Question: I have the following dataframe:
'''
structure(list(STATE = c("AL", "AL", "AL", "AR", "AR", "AR",
"AZ", "AZ", "AZ", "CA", "CA", "CA", "CO", "CO", "CO", "CT", "CT",
"CT", "DC", "DC", "DC", "DE", "DE", "DE", "FL", "FL", "FL", "GA",
"GA", "GA", "IA", "IA", "IA", "ID", "ID", "ID", "IL", "IL", "IL",
"IN", "IN", "IN", "KS", "KS", "KS", "KY", "KY", "KY", "LA", "LA",
"LA", "MA", "MA", "MA", "MD", "MD", "MD", "ME", "ME", "ME", "MI",
"MI", "MI", "MN", "MN", "MN", "MO", "MO", "MO", "MS", "MS", "MS",
"MT", "MT", "MT", "NC", "NC", "NC", "ND", "ND", "ND", "NE", "NE",
"NE", "NH", "NH", "NH", "NJ", "NJ", "NJ", "NM", "NM", "NM", "NV",
"NV", "NV", "NY", "NY", "NY", "OH", "OH", "OH", "OK", "OK", "OK",
"OR", "OR", "OR", "PA", "PA", "PA", "RI", "RI", "RI", "SC", "SC",
"SC", "SD", "SD", "SD", "TN", "TN", "TN", "TX", "TX", "TX", "UT",
"UT", "UT", "VA", "VA", "VA", "VT", "VT", "VT", "WA", "WA", "WA",
"WI", "WI", "WI", "WV", "WV", "WV", "WY", "WY", "WY"), STATEFP = c(1,
1, 1, 5, 5, 5, 4, 4, 4, 6, 6, 6, 8, 8, 8, 9, 9, 9, 11, 11, 11,
10, 10, 10, 12, 12, 12, 13, 13, 13, 19, 19, 19, 16, 16, 16, 17,
17, 17, 18, 18, 18, 20, 20, 20, 21, 21, 21, 22, 22, 22, 25, 25,
25, 24, 24, 24, 23, 23, 23, 26, 26, 26, 27, 27, 27, 29, 29, 29,
28, 28, 28, 30, 30, 30, 37, 37, 37, 38, 38, 38, 31, 31, 31, 33,
33, 33, 34, 34, 34, 35, 35, 35, 32, 32, 32, 36, 36, 36, 39, 39,
39, 40, 40, 40, 41, 41, 41, 42, 42, 42, 44, 44, 44, 45, 45, 45,
46, 46, 46, 47, 47, 47, 48, 48, 48, 49, 49, 49, 51, 51, 51, 50,
50, 50, 53, 53, 53, 55, 55, 55, 54, 54, 54, 56, 56, 56), USGS_source = c("desalinatedRatio_USGS",
"surfacewaterRatio_USGS", "groundwaterRatio_USGS", "desalinatedRatio_USGS",
"surfacewaterRatio_USGS", "groundwaterRatio_USGS", "desalinatedRatio_USGS",
"surfacewaterRatio_USGS", "groundwaterRatio_USGS", "desalinatedRatio_USGS",
"surfacewaterRatio_USGS", "groundwaterRatio_USGS", "desalinatedRatio_USGS",
"surfacewaterRatio_USGS", "groundwaterRatio_USGS", "desalinatedRatio_USGS",
"surfacewaterRatio_USGS", "groundwaterRatio_USGS", "desalinatedRatio_USGS",
"surfacewaterRatio_USGS", "groundwaterRatio_USGS", "desalinatedRatio_USGS",
"surfacewaterRatio_USGS", "groundwaterRatio_USGS", "desalinatedRatio_USGS",
"surfacewaterRatio_USGS", "groundwaterRatio_USGS", "desalinatedRatio_USGS",
"surfacewaterRatio_USGS", "groundwaterRatio_USGS", "desalinatedRatio_USGS",
"surfacewaterRatio_USGS", "groundwaterRatio_USGS", "desalinatedRatio_USGS",
"surfacewaterRatio_USGS", "groundwaterRatio_USGS", "desalinatedRatio_USGS",
"surfacewaterRatio_USGS", "groundwaterRatio_USGS", "desalinatedRatio_USGS",
"surfacewaterRatio_USGS", "groundwaterRatio_USGS", "desalinatedRatio_USGS",
"surfacewaterRatio_USGS", "groundwaterRatio_USGS", "desalinatedRatio_USGS",
"surfacewaterRatio_USGS", "groundwaterRatio_USGS", "desalinatedRatio_USGS",
"surfacewaterRatio_USGS", "groundwaterRatio_USGS", "desalinatedRatio_USGS",
"surfacewaterRatio_USGS", "groundwaterRatio_USGS", "desalinatedRatio_USGS",
"surfacewaterRatio_USGS", "groundwaterRatio_USGS", "desalinatedRatio_USGS",
"surfacewaterRatio_USGS", "groundwaterRatio_USGS", "desalinatedRatio_USGS",
"surfacewaterRatio_USGS", "groundwaterRatio_USGS", "desalinatedRatio_USGS",
"surfacewaterRatio_USGS", "groundwaterRatio_USGS", "desalinatedRatio_USGS",
"surfacewaterRatio_USGS", "groundwaterRatio_USGS", "desalinatedRatio_USGS",
"surfacewaterRatio_USGS", "groundwaterRatio_USGS", "desalinatedRatio_USGS",
"surfacewaterRatio_USGS", "groundwaterRatio_USGS", "desalinatedRatio_USGS",
"surfacewaterRatio_USGS", "groundwaterRatio_USGS", "desalinatedRatio_USGS",
"surfacewaterRatio_USGS", "groundwaterRatio_USGS", "desalinatedRatio_USGS",
"surfacewaterRatio_USGS", "groundwaterRatio_USGS", "desalinatedRatio_USGS",
"surfacewaterRatio_USGS", "groundwaterRatio_USGS", "desalinatedRatio_USGS",
"surfacewaterRatio_USGS", "groundwaterRatio_USGS", "desalinatedRatio_USGS",
"surfacewaterRatio_USGS", "groundwaterRatio_USGS", "desalinatedRatio_USGS",
"surfacewaterRatio_USGS", "groundwaterRatio_USGS", "desalinatedRatio_USGS",
"surfacewaterRatio_USGS", "groundwaterRatio_USGS", "desalinatedRatio_USGS",
"surfacewaterRatio_USGS", "groundwaterRatio_USGS", "desalinatedRatio_USGS",
"surfacewaterRatio_USGS", "groundwaterRatio_USGS", "desalinatedRatio_USGS",
"surfacewaterRatio_USGS", "groundwaterRatio_USGS", "desalinatedRatio_USGS",
"surfacewaterRatio_USGS", "groundwaterRatio_USGS", "desalinatedRatio_USGS",
"surfacewaterRatio_USGS", "groundwaterRatio_USGS", "desalinatedRatio_USGS",
"surfacewaterRatio_USGS", "groundwaterRatio_USGS", "desalinatedRatio_USGS",
"surfacewaterRatio_USGS", "groundwaterRatio_USGS", "desalinatedRatio_USGS",
"surfacewaterRatio_USGS", "groundwaterRatio_USGS", "desalinatedRatio_USGS",
"surfacewaterRatio_USGS", "groundwaterRatio_USGS", "desalinatedRatio_USGS",
"surfacewaterRatio_USGS", "groundwaterRatio_USGS", "desalinatedRatio_USGS",
"surfacewaterRatio_USGS", "groundwaterRatio_USGS", "desalinatedRatio_USGS",
"surfacewaterRatio_USGS", "groundwaterRatio_USGS", "desalinatedRatio_USGS",
"surfacewaterRatio_USGS", "groundwaterRatio_USGS", "desalinatedRatio_USGS",
"surfacewaterRatio_USGS", "groundwaterRatio_USGS", "desalinatedRatio_USGS",
"surfacewaterRatio_USGS", "groundwaterRatio_USGS", "desalinatedRatio_USGS",
"surfacewaterRatio_USGS", "groundwaterRatio_USGS"), USGS_ratio = c(0,
0.952570177680636, 0.0474298223193641, 0, 0.320802874858715,
0.679197125141285, 0.00118726161868536, 0.547498049247416, 0.451314689133899,
0.413200045045025, 0.395270309964684, 0.191529644990291, 0.00049905298794486,
0.828135128137654, 0.171365818874401, 0.738849458064565, 0.217035114820704,
0.0441154271147311, 0, 1, 0, 0.219319890968065, 0.671092726949002,
0.109587382082933, 0.656684963919327, 0.126404575163429, 0.216910460917244,
0.00721908685014584, 0.783558213835537, 0.209222699314317, 0,
0.770320218152936, 0.229679781847064, 0, 0.797942191638031, 0.202057808361969,
0.00232043824409752, 0.916470894622416, 0.0812086671334866, 0,
0.92906391704582, 0.0709360829541797, 0, 0.459616928200932, 0.540383071799068,
0, 0.962210220307363, 0.0377897796926367, 0.00791452667669612,
0.874049963130776, 0.118035510192528, 0.74784949701709, 0.18016831212937,
0.0719821908535392, 0.851982222716137, 0.120827902353936, 0.0271898749299266,
0.258014163251347, 0.563891506873498, 0.178094329875155, 9.97557746663829e-05,
0.911527674866152, 0.0883725693591818, 0, 0.768152826816007,
0.231847173183993, 0, 0.825116927277958, 0.174883072722042, 0.0182684128797566,
0.218908120521597, 0.762823466598647, 0.00100194111547312, 0.970001756537505,
0.028996302347022, 0.0579634145123682, 0.893375986555591, 0.0486605989320407,
0, 0.921918131723707, 0.0780818682762933, 5.75248309686158e-06,
0.445872145108443, 0.55412210240846, 0.692910205041557, 0.231516980236702,
0.0755728147217416, 0.750863026988866, 0.189239607882342, 0.0598973651287914,
0, 0.467477518628117, 0.532522481371883, 0, 0.55491909790311,
0.44508090209689, 0.628459254436162, 0.314583822850021, 0.0569569227138165,
0, 0.906722882768507, 0.093277117231493, 0.115084195289688, 0.629475609683959,
0.255440195026353, 0, 0.74212722621406, 0.257872773785939, 6.09613637066308e-05,
0.952408988267458, 0.0475300503688354, 0.639749970231766, 0.276824377473905,
0.0834256522943283, 0, 0.951950168353979, 0.0480498316460212,
0, 0.398457112334072, 0.601542887665928, 0, 0.959432337096909,
0.0405676629030905, 0.153598289646049, 0.595004829227447, 0.251396881126504,
0.0783655626387765, 0.758621255425437, 0.163013181935787, 0.190351227202889,
0.788069145339214, 0.0215796274578968, 0, 0.915768779128974,
0.0842312208710265, 0.00575793385656153, 0.699925282668951, 0.294316783474487,
0, 0.848775758095281, 0.151224241904719, 8.38774046111902e-05,
0.963858608369192, 0.0360575142261969, 0.0286812819524878, 0.820399654511115,
0.150919063536397), WRI_source = c("desalinatedRatio_WRI", "surfacewaterRatio_WRI",
"groundwaterRatio_WRI", "desalinatedRatio_WRI", "surfacewaterRatio_WRI",
"groundwaterRatio_WRI", "desalinatedRatio_WRI", "surfacewaterRatio_WRI",
"groundwaterRatio_WRI", "desalinatedRatio_WRI", "surfacewaterRatio_WRI",
"groundwaterRatio_WRI", "desalinatedRatio_WRI", "surfacewaterRatio_WRI",
"groundwaterRatio_WRI", "desalinatedRatio_WRI", "surfacewaterRatio_WRI",
"groundwaterRatio_WRI", "desalinatedRatio_WRI", "surfacewaterRatio_WRI",
"groundwaterRatio_WRI", "desalinatedRatio_WRI", "surfacewaterRatio_WRI",
"groundwaterRatio_WRI", "desalinatedRatio_WRI", "surfacewaterRatio_WRI",
"groundwaterRatio_WRI", "desalinatedRatio_WRI", "surfacewaterRatio_WRI",
"groundwaterRatio_WRI", "desalinatedRatio_WRI", "surfacewaterRatio_WRI",
"groundwaterRatio_WRI", "desalinatedRatio_WRI", "surfacewaterRatio_WRI",
"groundwaterRatio_WRI", "desalinatedRatio_WRI", "surfacewaterRatio_WRI",
"groundwaterRatio_WRI", "desalinatedRatio_WRI", "surfacewaterRatio_WRI",
"groundwaterRatio_WRI", "desalinatedRatio_WRI", "surfacewaterRatio_WRI",
"groundwaterRatio_WRI", "desalinatedRatio_WRI", "surfacewaterRatio_WRI",
"groundwaterRatio_WRI", "desalinatedRatio_WRI", "surfacewaterRatio_WRI",
"groundwaterRatio_WRI", "desalinatedRatio_WRI", "surfacewaterRatio_WRI",
"groundwaterRatio_WRI", "desalinatedRatio_WRI", "surfacewaterRatio_WRI",
"groundwaterRatio_WRI", "desalinatedRatio_WRI", "surfacewaterRatio_WRI",
"groundwaterRatio_WRI", "desalinatedRatio_WRI", "surfacewaterRatio_WRI",
"groundwaterRatio_WRI", "desalinatedRatio_WRI", "surfacewaterRatio_WRI",
"groundwaterRatio_WRI", "desalinatedRatio_WRI", "surfacewaterRatio_WRI",
"groundwaterRatio_WRI", "desalinatedRatio_WRI", "surfacewaterRatio_WRI",
"groundwaterRatio_WRI", "desalinatedRatio_WRI", "surfacewaterRatio_WRI",
"groundwaterRatio_WRI", "desalinatedRatio_WRI", "surfacewaterRatio_WRI",
"groundwaterRatio_WRI", "desalinatedRatio_WRI", "surfacewaterRatio_WRI",
"groundwaterRatio_WRI", "desalinatedRatio_WRI", "surfacewaterRatio_WRI",
"groundwaterRatio_WRI", "desalinatedRatio_WRI", "surfacewaterRatio_WRI",
"groundwaterRatio_WRI", "desalinatedRatio_WRI", "surfacewaterRatio_WRI",
"groundwaterRatio_WRI", "desalinatedRatio_WRI", "surfacewaterRatio_WRI",
"groundwaterRatio_WRI", "desalinatedRatio_WRI", "surfacewaterRatio_WRI",
"groundwaterRatio_WRI", "desalinatedRatio_WRI", "surfacewaterRatio_WRI",
"groundwaterRatio_WRI", "desalinatedRatio_WRI", "surfacewaterRatio_WRI",
"groundwaterRatio_WRI", "desalinatedRatio_WRI", "surfacewaterRatio_WRI",
"groundwaterRatio_WRI", "desalinatedRatio_WRI", "surfacewaterRatio_WRI",
"groundwaterRatio_WRI", "desalinatedRatio_WRI", "surfacewaterRatio_WRI",
"groundwaterRatio_WRI", "desalinatedRatio_WRI", "surfacewaterRatio_WRI",
"groundwaterRatio_WRI", "desalinatedRatio_WRI", "surfacewaterRatio_WRI",
"groundwaterRatio_WRI", "desalinatedRatio_WRI", "surfacewaterRatio_WRI",
"groundwaterRatio_WRI", "desalinatedRatio_WRI", "surfacewaterRatio_WRI",
"groundwaterRatio_WRI", "desalinatedRatio_WRI", "surfacewaterRatio_WRI",
"groundwaterRatio_WRI", "desalinatedRatio_WRI", "surfacewaterRatio_WRI",
"groundwaterRatio_WRI", "desalinatedRatio_WRI", "surfacewaterRatio_WRI",
"groundwaterRatio_WRI", "desalinatedRatio_WRI", "surfacewaterRatio_WRI",
"groundwaterRatio_WRI", "desalinatedRatio_WRI", "surfacewaterRatio_WRI",
"groundwaterRatio_WRI", "desalinatedRatio_WRI", "surfacewaterRatio_WRI",
"groundwaterRatio_WRI", "desalinatedRatio_WRI", "surfacewaterRatio_WRI",
"groundwaterRatio_WRI", "desalinatedRatio_WRI", "surfacewaterRatio_WRI",
"groundwaterRatio_WRI"), WRI_ratio = c(0.000121328257814379,
0.998940499339981, 0.000937910403304167, 0, 0.459016827498477,
0.5409825553241, 2.43726652962837e-06, 0.814878333653747, 0.185120417731901,
0.0176738871632668, 0.747059657005734, 0.235265995759084, 0,
0.755264172166005, 0.244735037321488, 0.0136792616673887, 0.986317316975938,
4.12235078989939e-06, 0, 0.999983837513132, 1.72500606266885e-05,
0.00119822246884765, 0.995129671967869, 0.00367248916610427,
0.00801816908927423, 0.876126253651518, 0.115856429745128, 0.000204308622609226,
0.994406751933573, 0.00538913923949892, 0, 0.970800913622919,
0.02919938144767, 0, 0.871221550565094, 0.128778228509228, 0,
0.992998153798294, 0.00700178079496587, 0, 0.911679353258201,
0.0883206934410107, 0, 0.515499446287411, 0.484500601921754,
0, 0.941805757958306, 0.0581938130936716, 0.00315353217890028,
0.766806130611631, 0.230040646422116, 0.00903108075751884, 0.990967848177376,
1.24654781412517e-06, 8.48967030897762e-05, 0.997559582820827,
0.0023555303238953, 0.00300967332512225, 0.996814645915884, 0.000177167053493157,
0, 0.994364317281905, 0.00563575067091436, 0, 0.804239269566506,
0.195760424483809, 0, 0.857754236535189, 0.142245746763031, 0.00010202884802059,
0.821662494903841, 0.178235682561108, 0, 0.922485930166355, 0.0775143905070514,
0.000597154463178288, 0.983992471125954, 0.0154104814338138,
0, 0.924354227491903, 0.0756460863254646, 0, 0.235422477301902,
0.764577512939301, 0.00231812515926591, 0.997679424958524, 1.13465977591128e-06,
0.0217065482219761, 0.977821850191643, 0.000472106176686492,
0, 0.580660508153354, 0.419340115052779, 0, 0.943344103307458,
0.0566558644034664, 0.0192939670972122, 0.980690469353689, 1.54195901368175e-05,
0, 0.784813721665075, 0.215186540007308, 0, 0.943375854048229,
0.0566241219758288, 0.0015568786724111, 0.720358355194738, 0.278085078389351,
0.00101906528187232, 0.997848102155814, 0.00113208539240895,
0.0384737852504148, 0.961517317604918, 8.87923464564338e-06,
0.000436929294591165, 0.998179330023561, 0.00138420373292034,
0, 0.682087200302912, 0.31791248897456, 0, 0.99451921813481,
0.00548055031152585, 0.00129762636349505, 0.692153736338985,
0.306548773260811, 0, 0.770805009200711, 0.229195605033762, 0.0015375476408586,
0.987438130351313, 0.0110244961564555, 0, 0.999999997292395,
1.38871204486976e-08, 0.000452986743040026, 0.888655145906048,
0.110892099480045, 0, 0.964371860007403, 0.0356278179174755,
0, 0.999369010158845, 0.000630722833214213, 0, 0.866720460964825,
0.133279676689783)), row.names = c(NA, -147L), class = c("tbl_df",
"tbl", "data.frame"))
'''
In this frame I listed for each 'STATE' the ratios for "desalinated", "surface water" and "ground water" and I did this for two different datasets named 'USGS' and 'WRI'. I was able to plot the bar charts independently but not together.
So what I want is for each state the two bar charts plotted next to each other, so that you can compare them. And it should then look like this:

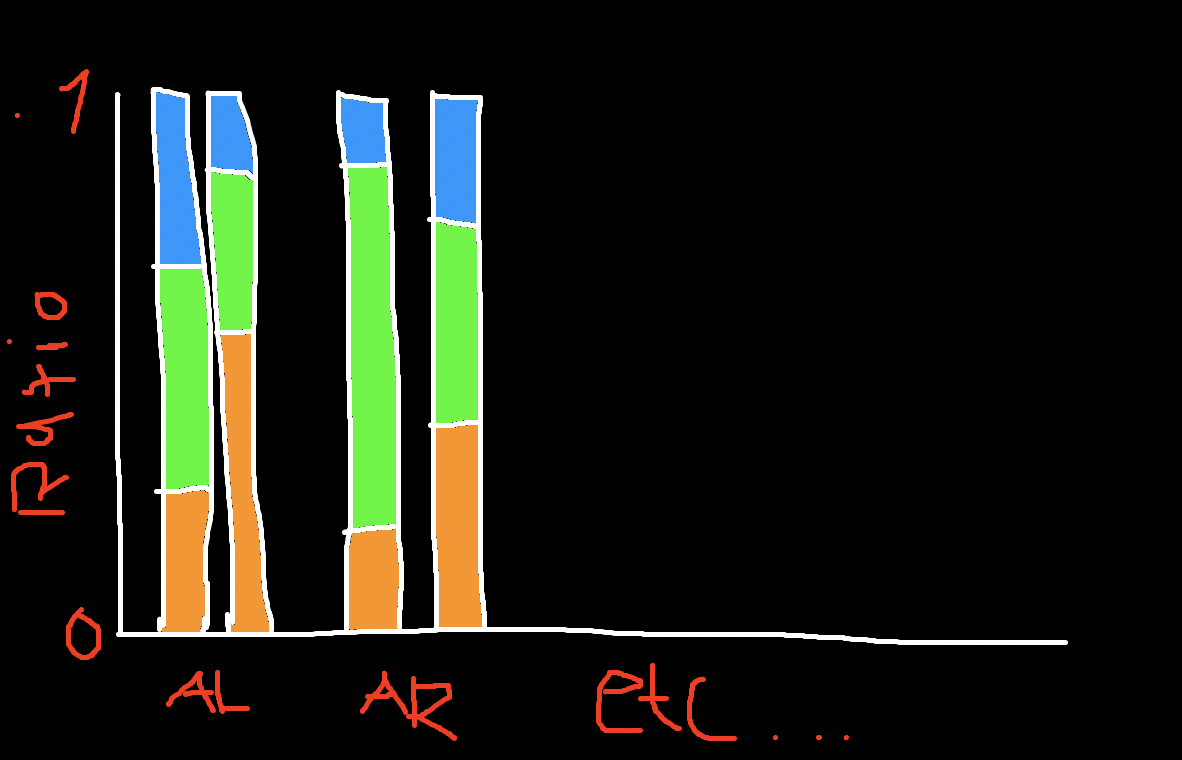
Answer: That's interesting... I tried doing it with 'ggplot2' (it's what I know), and found this limitation: the part that determines how the bars should present (stacked, side-by-side, etc.) only takes only argument - one configuration -, but there are two groupings. The best I could do was:
'''
library(dplyr)
library(ggplot2)
df %>%
pivot_longer(ends_with("ratio"), names_to = "Dataset", values_to = "Ratio") %>%
pivot_longer(ends_with("source"), names_to = "Source", values_to = "Type") %>%
mutate(Type = gsub("_USGS", "", gsub("_WRI", "", Type))) %>%
ggplot(aes(x = STATE, y = Ratio, fill = Type, group = Source))+
geom_col(position = "dodge")+
theme_classic()
'''
<URL>
The reason I'm posting this is that, if it's not possible, this is half-way done. You can see that it does split, but as I told it to, they're stacked - all of it. If this is for your personal use, maybe this can give you some insight, but this isn't ideal to show other people - it's rather confusing. Also, I hope this "answer" might give insight to someone else. Afterall, this reduces the problem to one single argument: 'position = "stack"'.
By the way, if you're wondering, this is what 'position = "dodge"' looks like:
<URL>
So it's not that.
EDIT: Sorry, I had done just by USGS as source; changed that now.